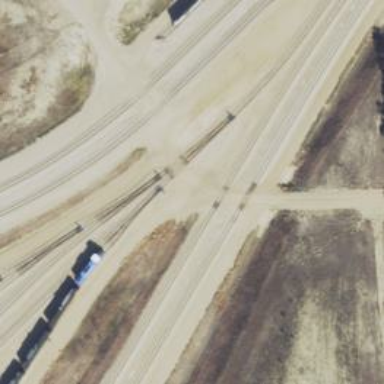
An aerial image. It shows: Railway level crossing.